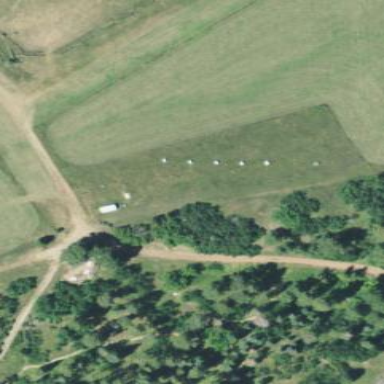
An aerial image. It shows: Grassy archery pitch designated for leisure land use.